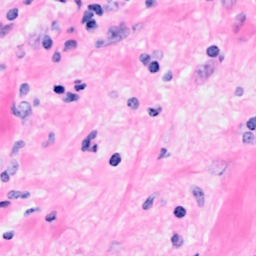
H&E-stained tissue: Breast